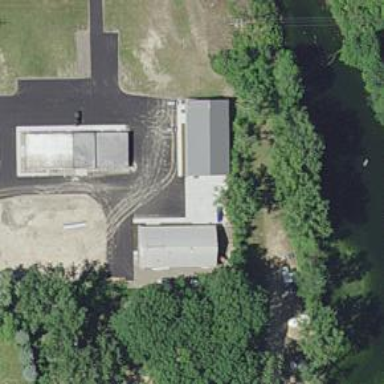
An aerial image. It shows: Swimming pool shop.